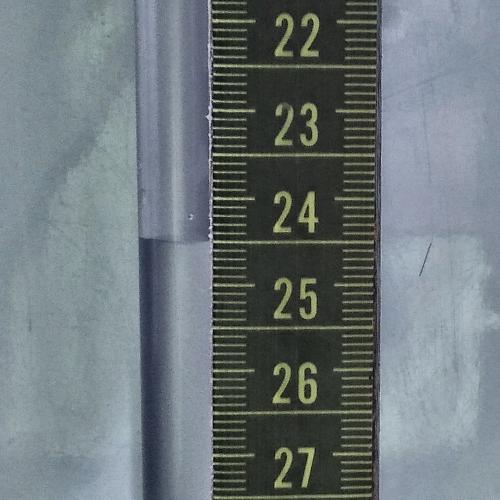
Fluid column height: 24.5 cm